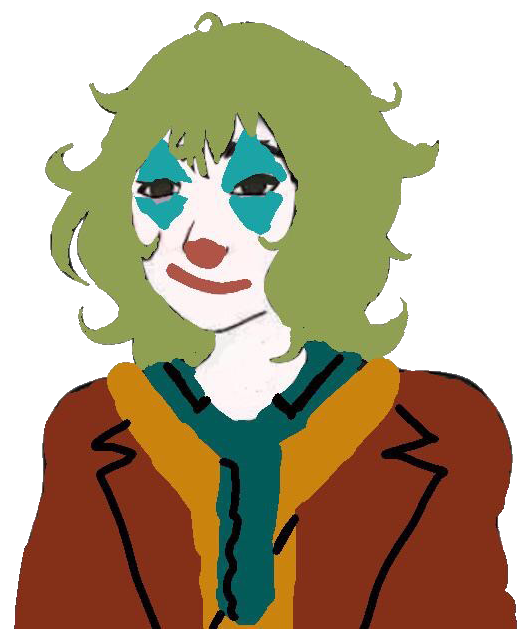
Label: 5_Doomer_Girl